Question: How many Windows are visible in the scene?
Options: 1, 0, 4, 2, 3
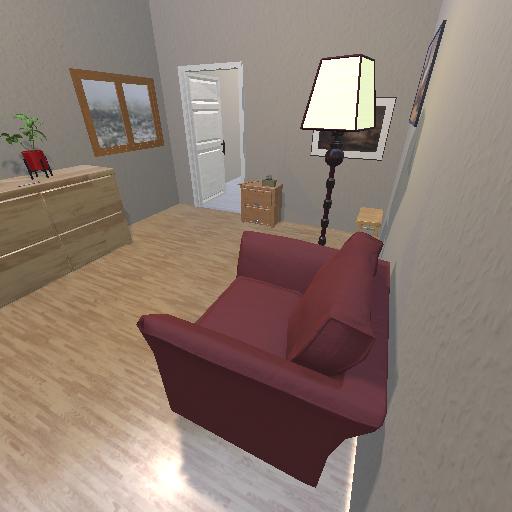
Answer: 1